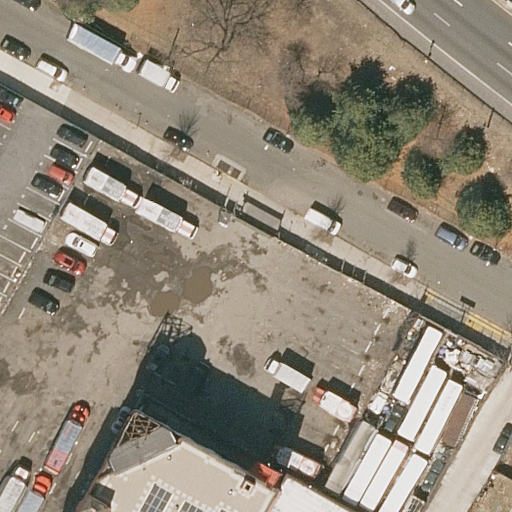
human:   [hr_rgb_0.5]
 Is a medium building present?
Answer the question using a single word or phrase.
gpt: no

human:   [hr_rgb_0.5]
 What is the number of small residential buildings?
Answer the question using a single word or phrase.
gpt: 0

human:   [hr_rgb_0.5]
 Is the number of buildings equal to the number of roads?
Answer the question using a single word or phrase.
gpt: yes

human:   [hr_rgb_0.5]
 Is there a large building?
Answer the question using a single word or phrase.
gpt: yes

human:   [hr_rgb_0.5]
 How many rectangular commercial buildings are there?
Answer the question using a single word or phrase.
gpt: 1

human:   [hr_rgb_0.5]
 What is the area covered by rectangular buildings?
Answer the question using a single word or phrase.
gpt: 1708m2

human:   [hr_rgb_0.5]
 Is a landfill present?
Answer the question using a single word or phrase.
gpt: no

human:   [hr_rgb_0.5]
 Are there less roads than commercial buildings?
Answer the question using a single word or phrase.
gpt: no

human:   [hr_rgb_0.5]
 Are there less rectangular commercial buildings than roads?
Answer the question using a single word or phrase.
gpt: yes

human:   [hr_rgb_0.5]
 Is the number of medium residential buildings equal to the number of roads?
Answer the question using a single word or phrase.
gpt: no

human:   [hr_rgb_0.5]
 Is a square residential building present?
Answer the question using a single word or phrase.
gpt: no

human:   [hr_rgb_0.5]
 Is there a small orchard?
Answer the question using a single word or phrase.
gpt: no

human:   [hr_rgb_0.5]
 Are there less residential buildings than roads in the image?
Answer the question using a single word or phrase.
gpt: yes

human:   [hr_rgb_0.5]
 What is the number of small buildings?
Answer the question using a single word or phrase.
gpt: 0

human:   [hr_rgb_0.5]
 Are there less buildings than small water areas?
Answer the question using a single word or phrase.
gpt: no

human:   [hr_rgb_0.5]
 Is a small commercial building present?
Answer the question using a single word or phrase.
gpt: no

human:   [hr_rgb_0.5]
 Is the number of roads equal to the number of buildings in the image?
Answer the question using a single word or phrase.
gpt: yes

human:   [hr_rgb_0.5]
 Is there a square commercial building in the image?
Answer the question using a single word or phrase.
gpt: no

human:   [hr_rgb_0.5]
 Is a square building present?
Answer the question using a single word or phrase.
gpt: no

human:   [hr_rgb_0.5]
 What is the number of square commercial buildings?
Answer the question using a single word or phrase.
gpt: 0

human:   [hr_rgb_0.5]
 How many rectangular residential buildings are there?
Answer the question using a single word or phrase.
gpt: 1

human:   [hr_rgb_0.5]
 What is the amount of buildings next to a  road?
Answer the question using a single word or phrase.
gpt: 2

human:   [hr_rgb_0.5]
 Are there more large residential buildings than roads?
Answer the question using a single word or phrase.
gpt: no

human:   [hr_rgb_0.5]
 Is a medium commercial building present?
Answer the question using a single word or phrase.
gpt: no

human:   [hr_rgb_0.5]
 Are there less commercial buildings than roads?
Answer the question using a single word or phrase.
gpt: yes

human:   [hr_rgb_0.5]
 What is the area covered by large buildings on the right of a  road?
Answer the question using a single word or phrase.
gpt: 0m2

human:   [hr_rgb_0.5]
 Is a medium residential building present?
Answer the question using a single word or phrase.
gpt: no

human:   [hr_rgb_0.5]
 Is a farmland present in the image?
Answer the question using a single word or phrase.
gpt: no

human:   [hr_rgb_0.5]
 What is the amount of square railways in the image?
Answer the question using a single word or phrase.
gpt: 0

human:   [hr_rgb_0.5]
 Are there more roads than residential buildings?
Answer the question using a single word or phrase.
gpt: yes

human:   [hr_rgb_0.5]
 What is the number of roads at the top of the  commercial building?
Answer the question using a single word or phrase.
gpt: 2

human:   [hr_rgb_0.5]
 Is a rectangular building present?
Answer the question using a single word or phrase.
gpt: yes

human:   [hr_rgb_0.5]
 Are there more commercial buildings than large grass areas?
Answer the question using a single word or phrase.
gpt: yes

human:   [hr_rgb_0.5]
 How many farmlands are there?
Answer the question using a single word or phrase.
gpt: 0

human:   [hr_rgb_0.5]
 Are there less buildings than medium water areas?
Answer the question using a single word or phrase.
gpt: no

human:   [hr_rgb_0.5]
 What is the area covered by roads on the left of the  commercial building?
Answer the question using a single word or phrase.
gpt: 0m2